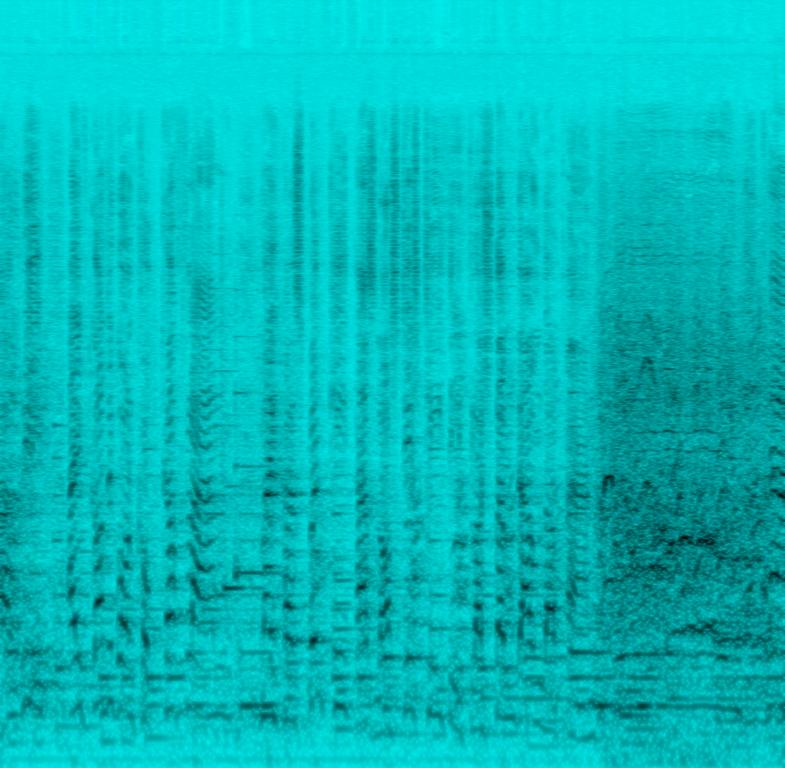
This comedy song features a male voice singing the main melody followed by another male continuing the melody. This is accompanied by a piano playing staccato chords in a melody similar to the voices. A choir sings vocables in harmony in the background. There are no other instruments in this song. This song can be played in a comedy movie.